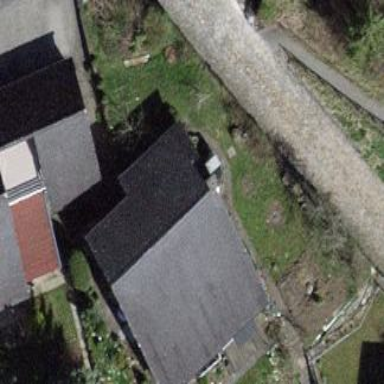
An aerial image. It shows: Building with tiled roof.